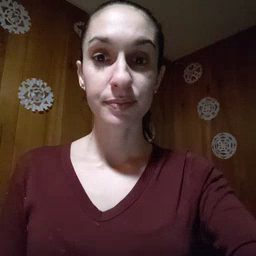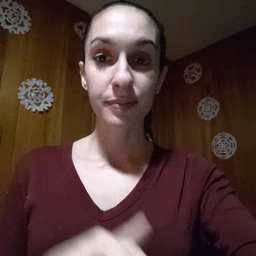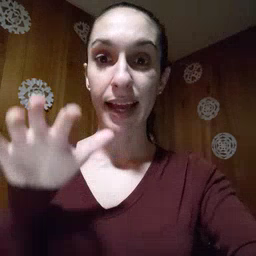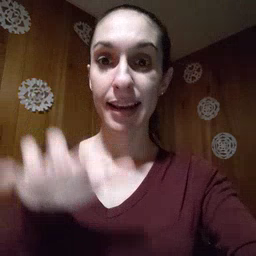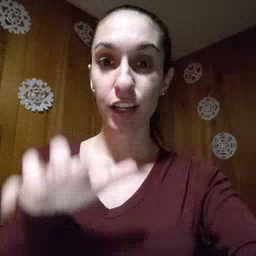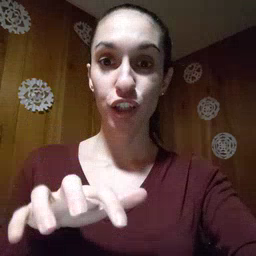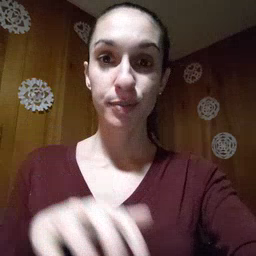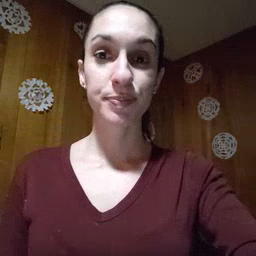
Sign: alligator